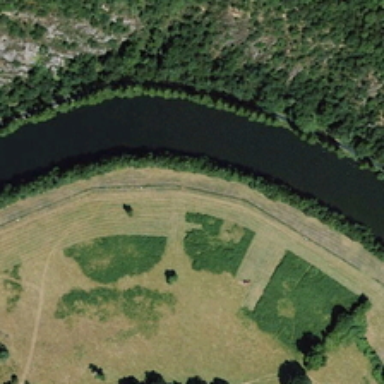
Many trees are planted on both sides of the river .